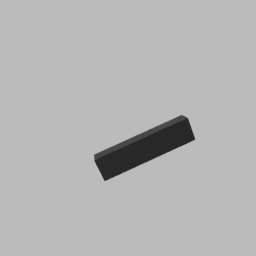
Label: furniture